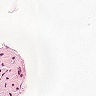
Metastatic tissue present: no